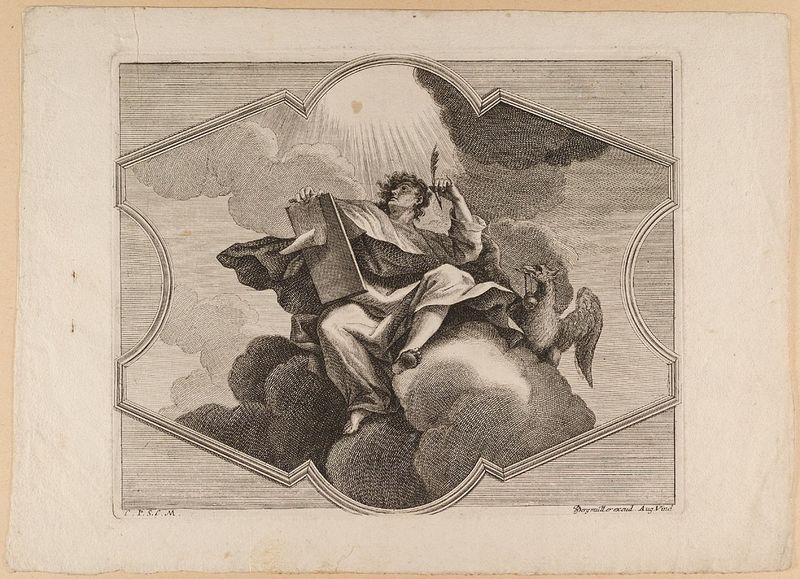
Titel: Evangelist Johannes auf Wolken, Blatt aus der Folge 'Deckenmalerei'
Künstler: Johann Georg Bergmüller
Standort: Hamburg
Institution: Museum für Kunst und Gewerbe Hamburg
Schlagwörter: adler, dunkel, feder, himmel, mann, weiß, wolken, licht, schwarz, malerei, barock, johannes, sonne, mantel, papier, grafik, graphik, fotografie, oben, photographie, buch, druckgraphik, druckgrafik, radierung, stich, lichtstrahlen, greif, schreibt, kupferstich, deckenmalerei, evangelist, lukas, reproduktionen, barockzeit, barockzeitalter, druckerzeugnisse, ornamentstich, vorlageblätter